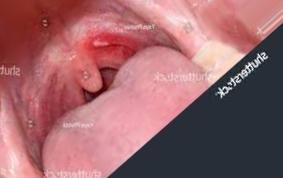
Condition: Mouth Ulcer